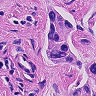
Metastatic tissue present: yes